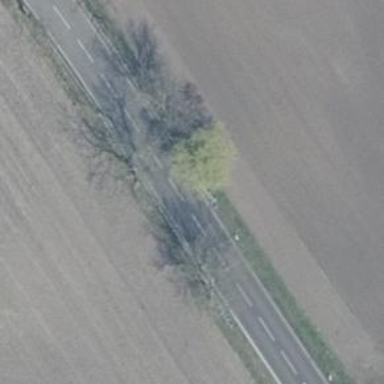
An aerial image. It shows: Secondary road with asphalt surface.